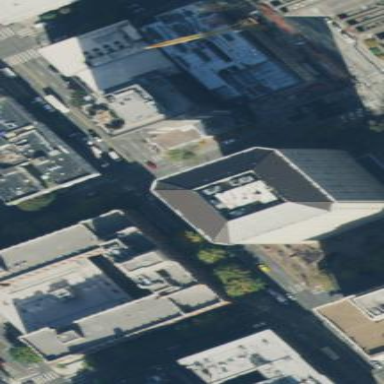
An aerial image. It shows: Part of building is shown in the image.